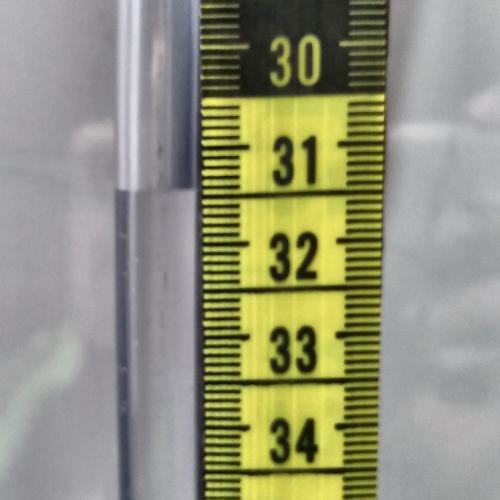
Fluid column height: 31.4 cm